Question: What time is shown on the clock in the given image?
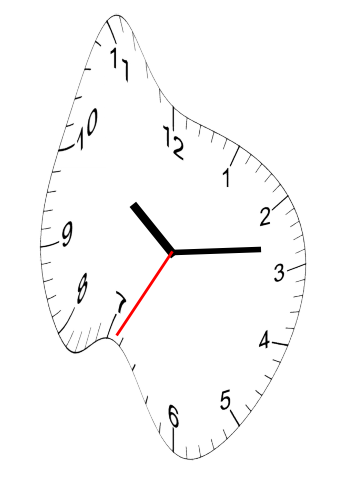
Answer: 10:13:35